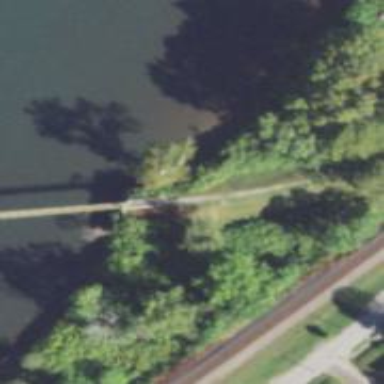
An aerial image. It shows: Footway road on suspension bridge over abandoned railway.